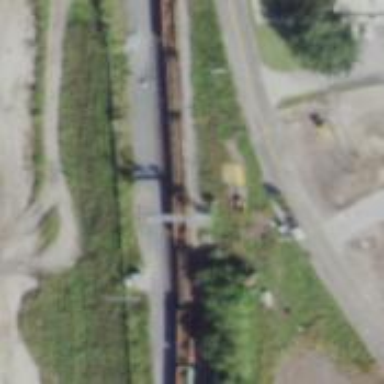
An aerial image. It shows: Railway signal.